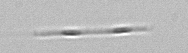
Label: Leptocylindrus